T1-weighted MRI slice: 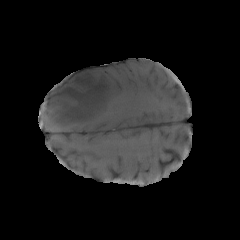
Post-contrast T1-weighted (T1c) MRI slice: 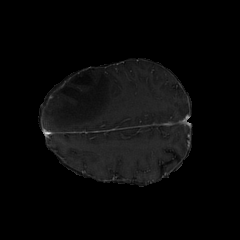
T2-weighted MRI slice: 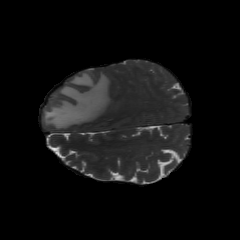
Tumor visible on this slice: yes